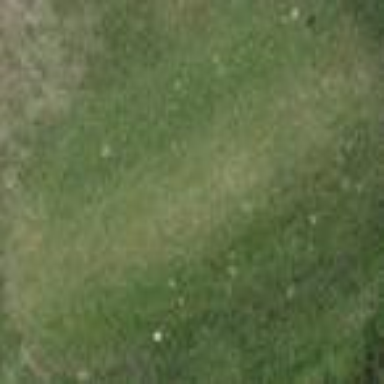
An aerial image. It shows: Grassy area designated as golf tee.